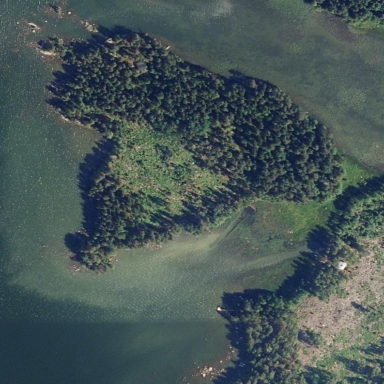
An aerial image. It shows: Image showing island.